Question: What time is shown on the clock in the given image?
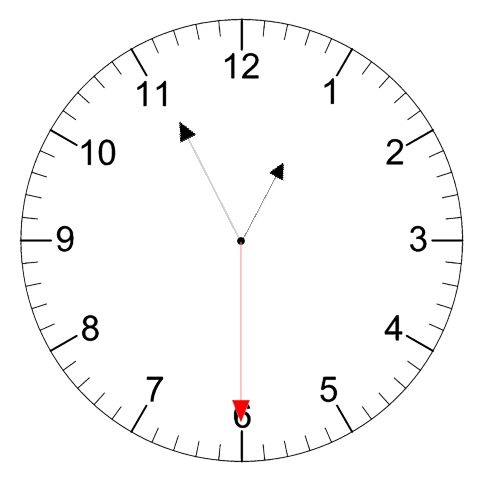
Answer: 12:55:30